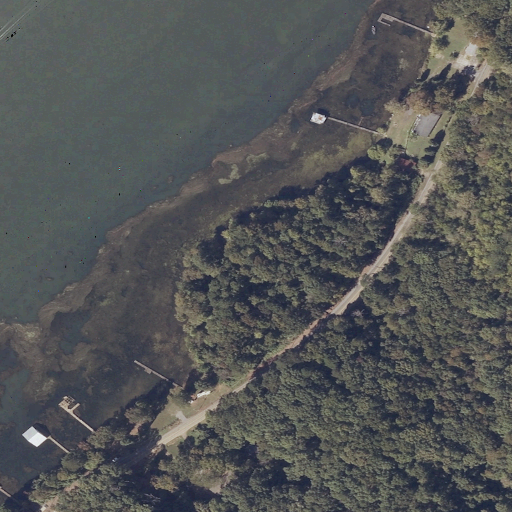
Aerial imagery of valley in Alabama named Goodman Hollow containing open water, deciduous forest, open development, evergreen forest, low intensity development, high intensity development, and medium intensity development